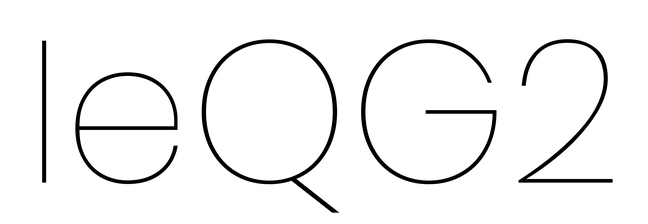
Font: Poppins-Thin